Field crop: maize
Growth stage: 2
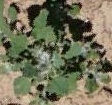
Species: chenopodium